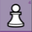
Piece: wP